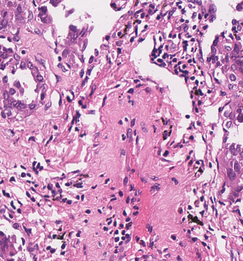
Tumor epithelial tissue: yes
Tumor-associated stroma tissue: yes
Normal tissue: no